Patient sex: M
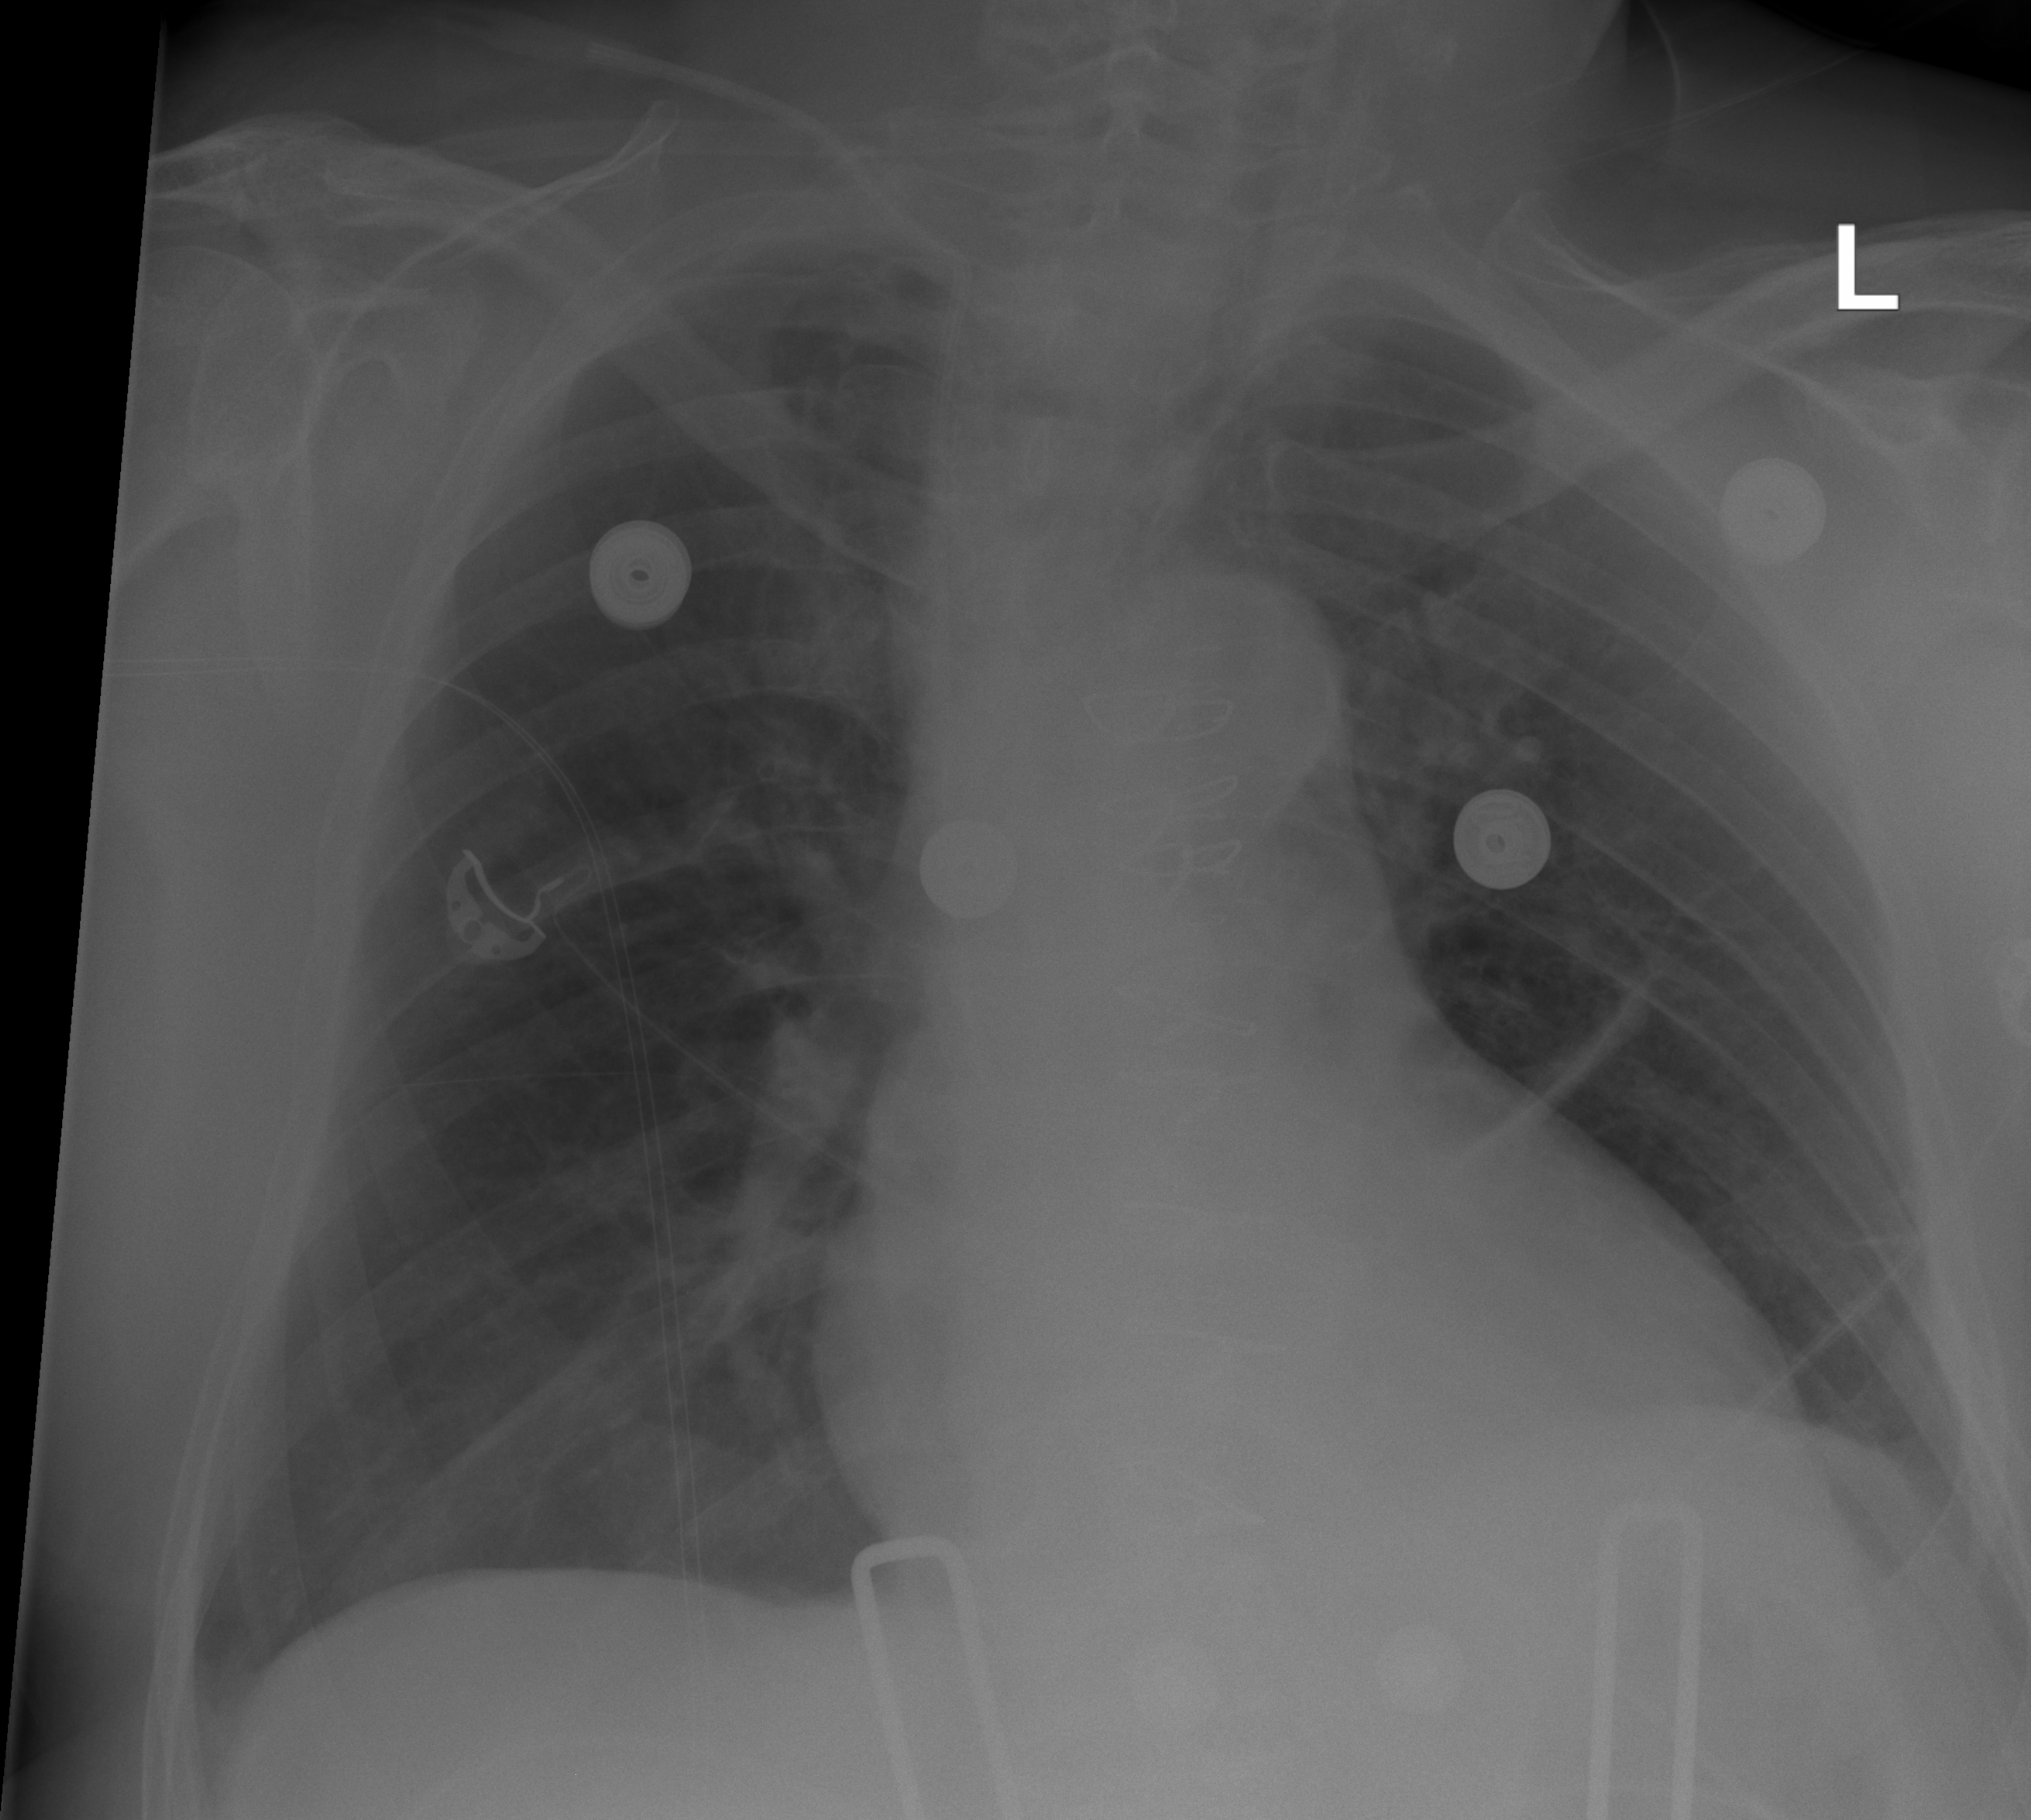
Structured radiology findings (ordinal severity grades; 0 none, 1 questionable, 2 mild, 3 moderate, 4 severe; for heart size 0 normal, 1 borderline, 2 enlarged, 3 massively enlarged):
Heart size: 2
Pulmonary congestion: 1
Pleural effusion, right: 2
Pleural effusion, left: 2
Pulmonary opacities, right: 0
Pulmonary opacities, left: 0
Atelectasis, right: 2
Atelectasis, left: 2